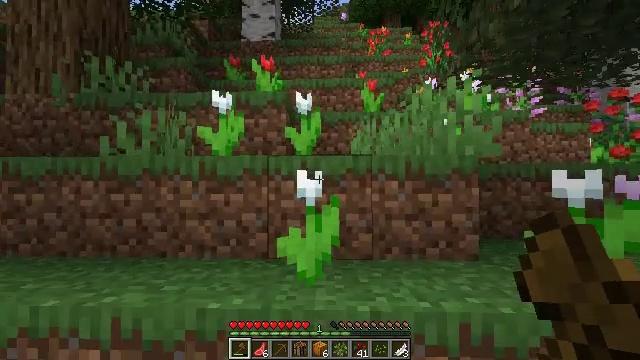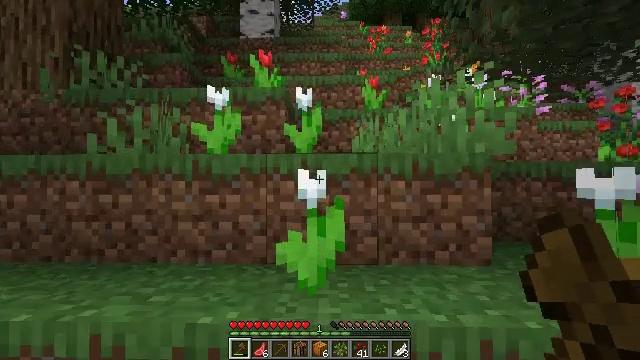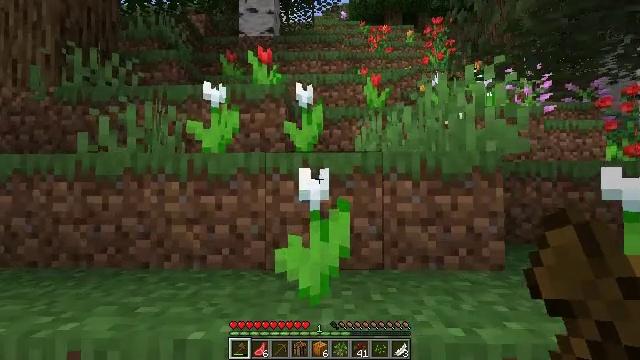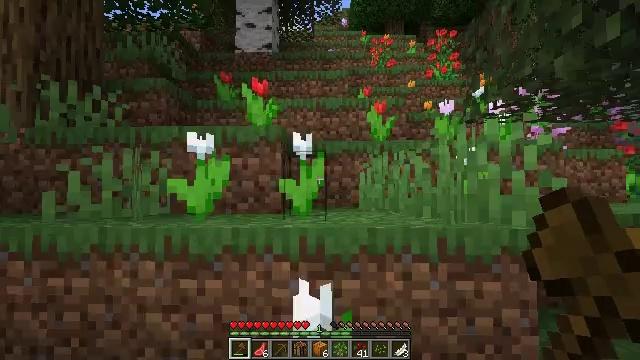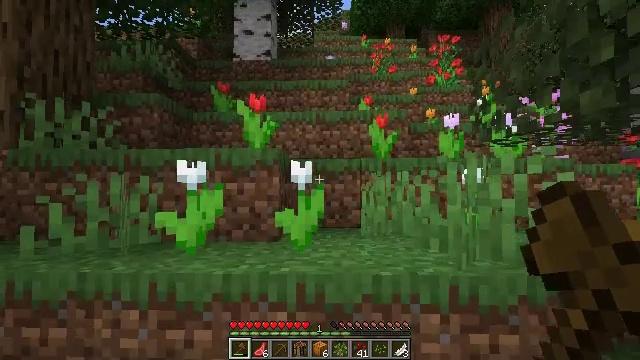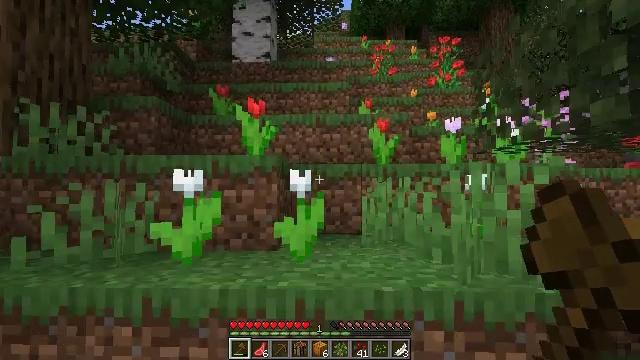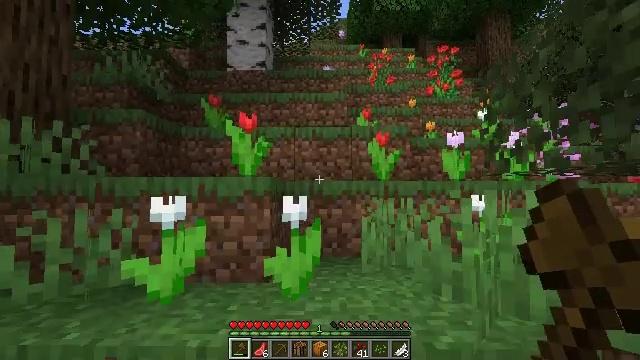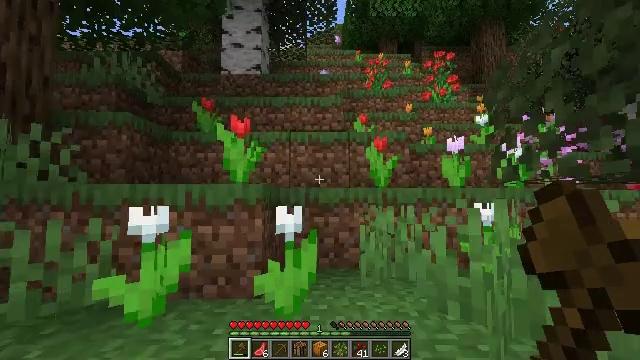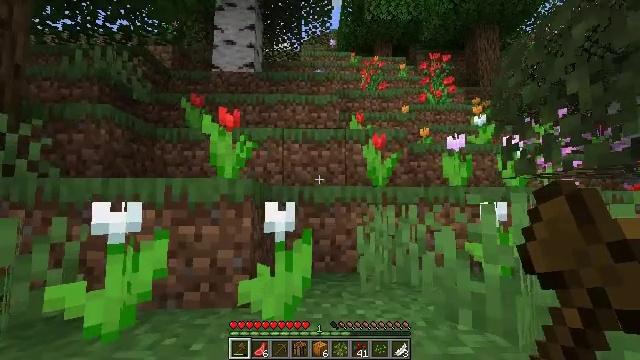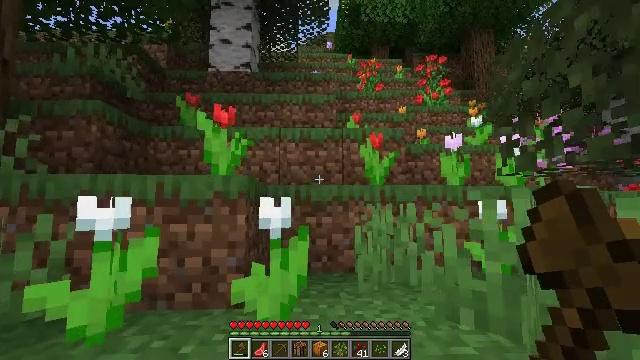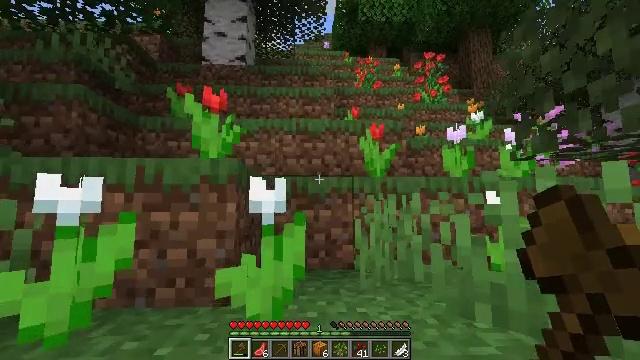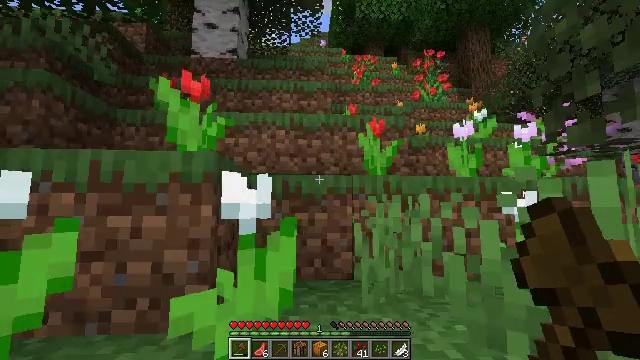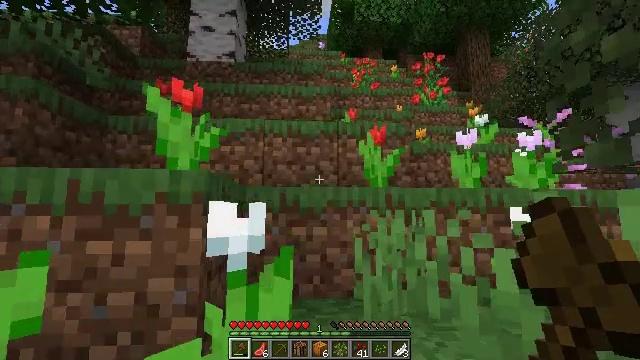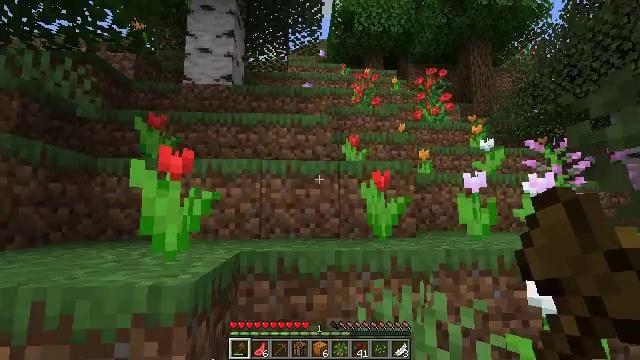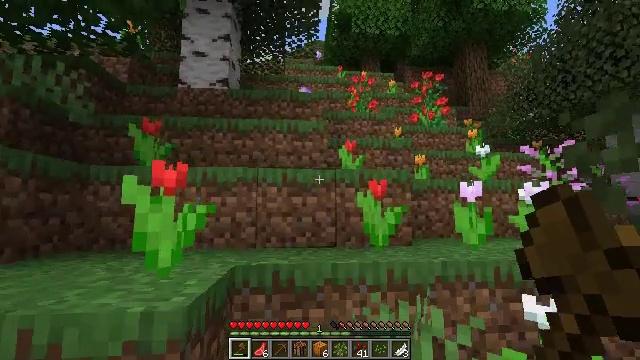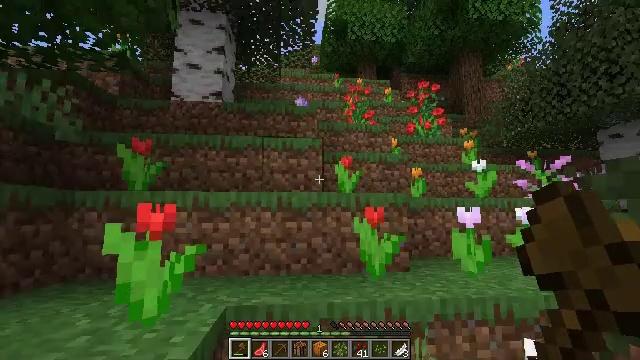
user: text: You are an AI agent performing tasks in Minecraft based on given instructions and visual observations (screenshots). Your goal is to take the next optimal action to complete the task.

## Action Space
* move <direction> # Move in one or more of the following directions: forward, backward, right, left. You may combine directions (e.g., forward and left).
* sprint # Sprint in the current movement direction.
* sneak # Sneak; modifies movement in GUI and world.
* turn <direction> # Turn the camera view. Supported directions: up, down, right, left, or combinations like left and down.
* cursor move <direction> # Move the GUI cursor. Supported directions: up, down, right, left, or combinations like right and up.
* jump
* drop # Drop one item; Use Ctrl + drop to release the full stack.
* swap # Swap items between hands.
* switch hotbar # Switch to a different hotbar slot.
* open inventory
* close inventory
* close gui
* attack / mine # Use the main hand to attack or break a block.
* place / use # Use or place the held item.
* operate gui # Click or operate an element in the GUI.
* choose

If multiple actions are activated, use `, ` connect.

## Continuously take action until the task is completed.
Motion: motion action
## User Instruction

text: Mine a cornflower from the ground.
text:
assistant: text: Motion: move forward
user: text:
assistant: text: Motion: move forward, jump
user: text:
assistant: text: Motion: move forward, jump
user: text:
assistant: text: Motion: move forward, jump
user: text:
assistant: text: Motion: move forward, jump
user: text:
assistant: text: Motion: move forward, turn up
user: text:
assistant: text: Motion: move forward, turn up
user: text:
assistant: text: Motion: move forward, turn right and up
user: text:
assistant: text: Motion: move forward
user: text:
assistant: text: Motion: move forward
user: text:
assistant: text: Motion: move forward
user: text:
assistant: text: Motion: move forward, jump
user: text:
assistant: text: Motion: move forward, jump
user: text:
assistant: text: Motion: move forward, jump
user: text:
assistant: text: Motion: move forward, jump
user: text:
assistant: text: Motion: move forward, turn right
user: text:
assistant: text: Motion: move forward, turn right
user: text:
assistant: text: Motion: move forward, turn right
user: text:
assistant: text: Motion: move forward, turn right
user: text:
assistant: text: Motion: move forward
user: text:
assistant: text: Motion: move forward
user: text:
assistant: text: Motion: move forward
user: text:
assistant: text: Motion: move forward
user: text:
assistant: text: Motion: move forward, turn left
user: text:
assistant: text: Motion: move forward, turn left, jump
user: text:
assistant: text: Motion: move forward, jump
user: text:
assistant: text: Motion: move forward, jump
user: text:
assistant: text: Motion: move forward, jump
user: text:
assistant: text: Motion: move forward
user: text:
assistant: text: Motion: move forward